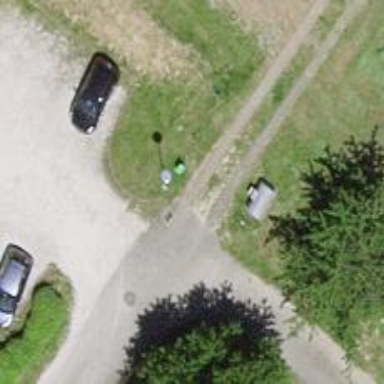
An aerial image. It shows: Driveway classified as service road. The tracktype is grade5 and it is used by agricultural vehicles.